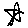
Label: star